Aerial crown-view tile of a tropical tree (Barro Colorado Island, Panama), acquired 20240918:
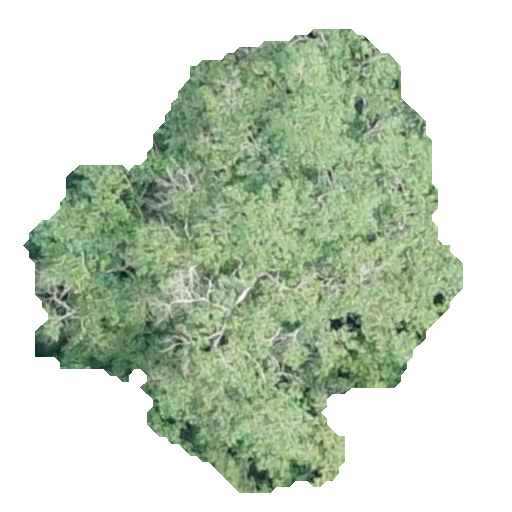
Species: Chrysophyllum cainito
GBIF accepted scientific name: Chrysophyllum cainito
Crown area: 201.037 m²